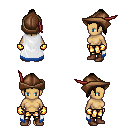
a pixel art fantasy rpg character, female body template, human, tanned skin, white trimmed cape, gold greaves, brown long topknot hairstyle, leather cap, gold gloves, brown shoes, four views (front, back, left, right), 2x2 character sprite sheet, small pixel art, hard edges, no anti-aliasing